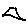
Label: hexagon